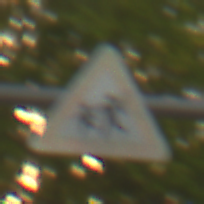
Verkehrszeichen: KinderRechts
Umgebung: Outdoor, RoadRail
Tageszeit: SunriseSunset
Wetter: Clear
Licht: Natural
Jahreszeit: NotSpecified
Kontrast: LowContrast